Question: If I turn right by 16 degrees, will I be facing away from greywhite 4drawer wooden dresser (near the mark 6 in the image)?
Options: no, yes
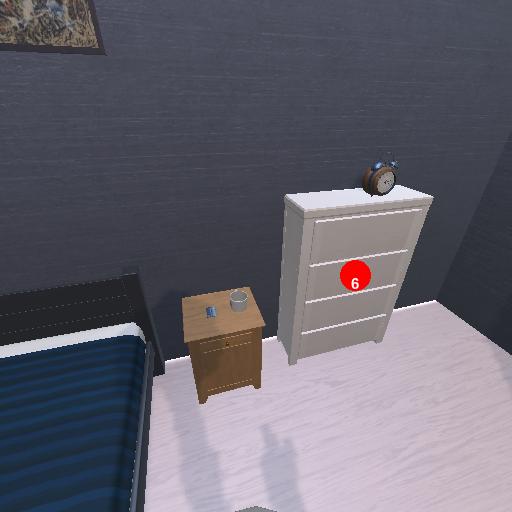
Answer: no